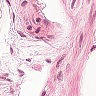
Metastatic tissue present: no